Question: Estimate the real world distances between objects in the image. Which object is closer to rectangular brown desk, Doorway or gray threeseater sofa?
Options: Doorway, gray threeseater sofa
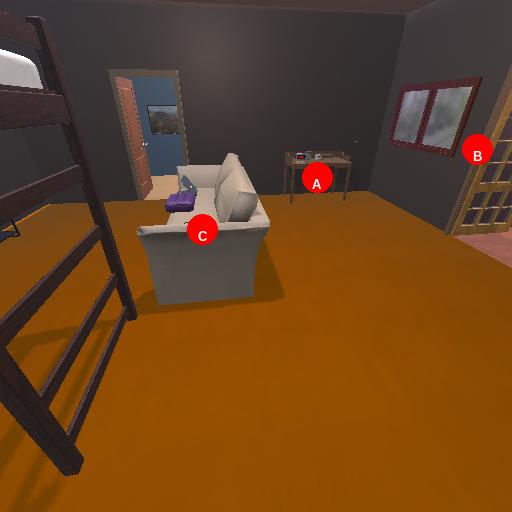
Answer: Doorway